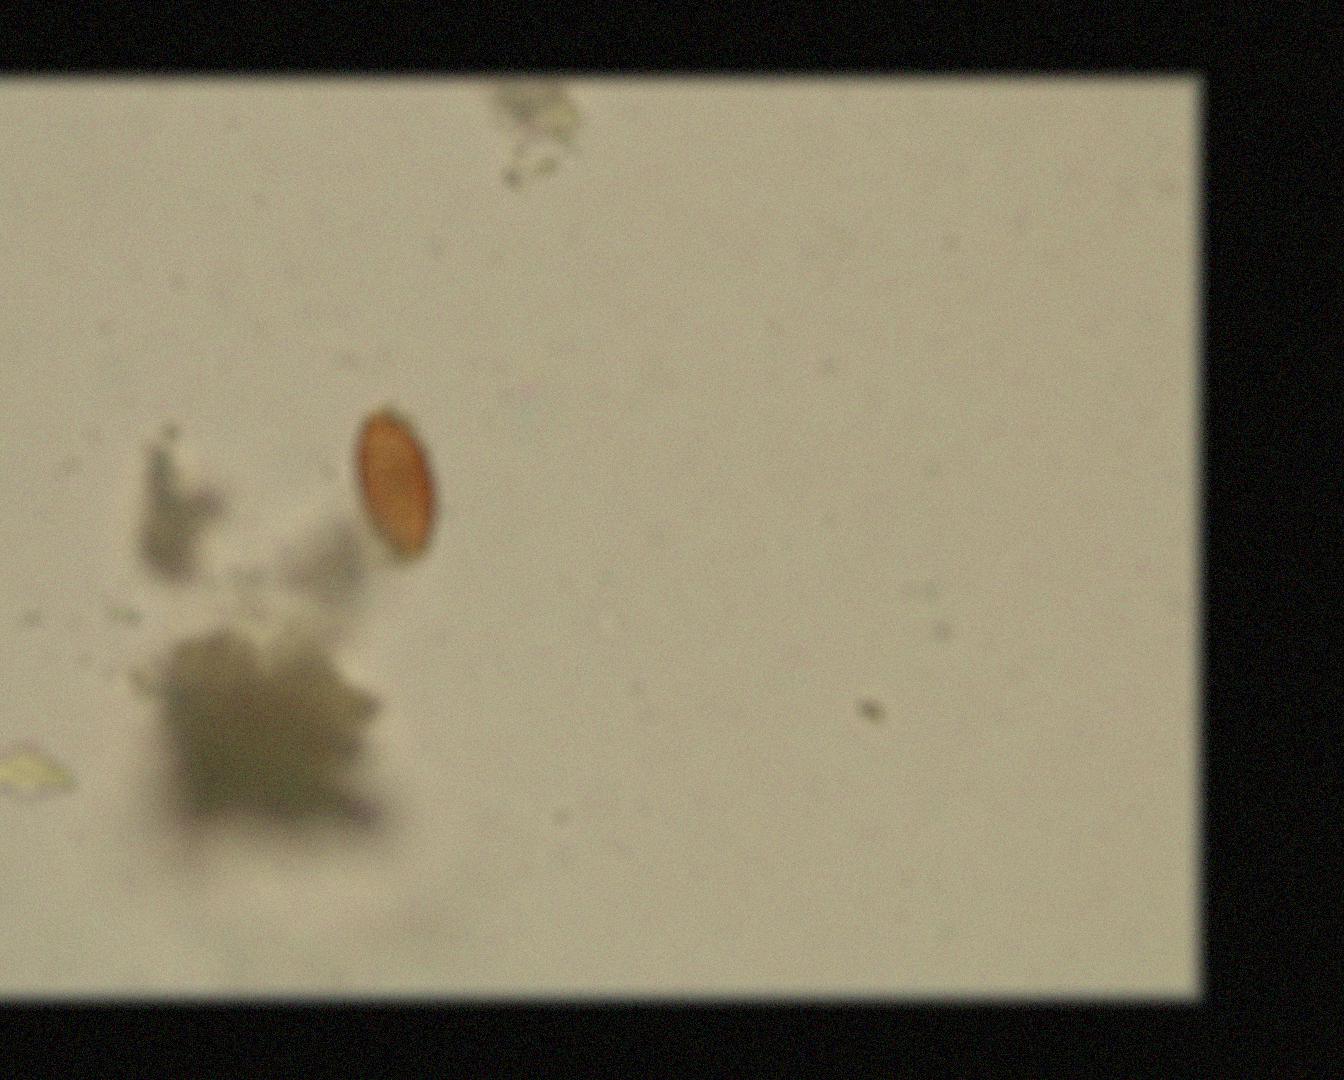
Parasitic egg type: Trichuris trichiura